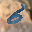
Label: 6